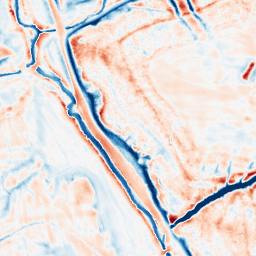
Category: edge_preserving
Decomposition family: bilateral
Decomposition parameters: d: 21
sigma_color: 25
sigma_space: 75
Upsampling method: sinc_hamming
Upsampling parameters: scale: 4
kernel_size: 8
Upsampling scale: 4